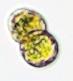
Label: Margalefidinium